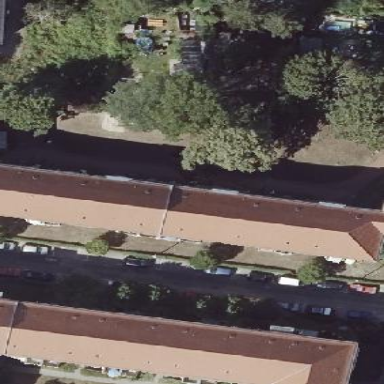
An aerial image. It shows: Pyramidal-shaped roof of apartment building.